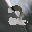
Label: 2